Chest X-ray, AP view. Patient: 32 years old, sex M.
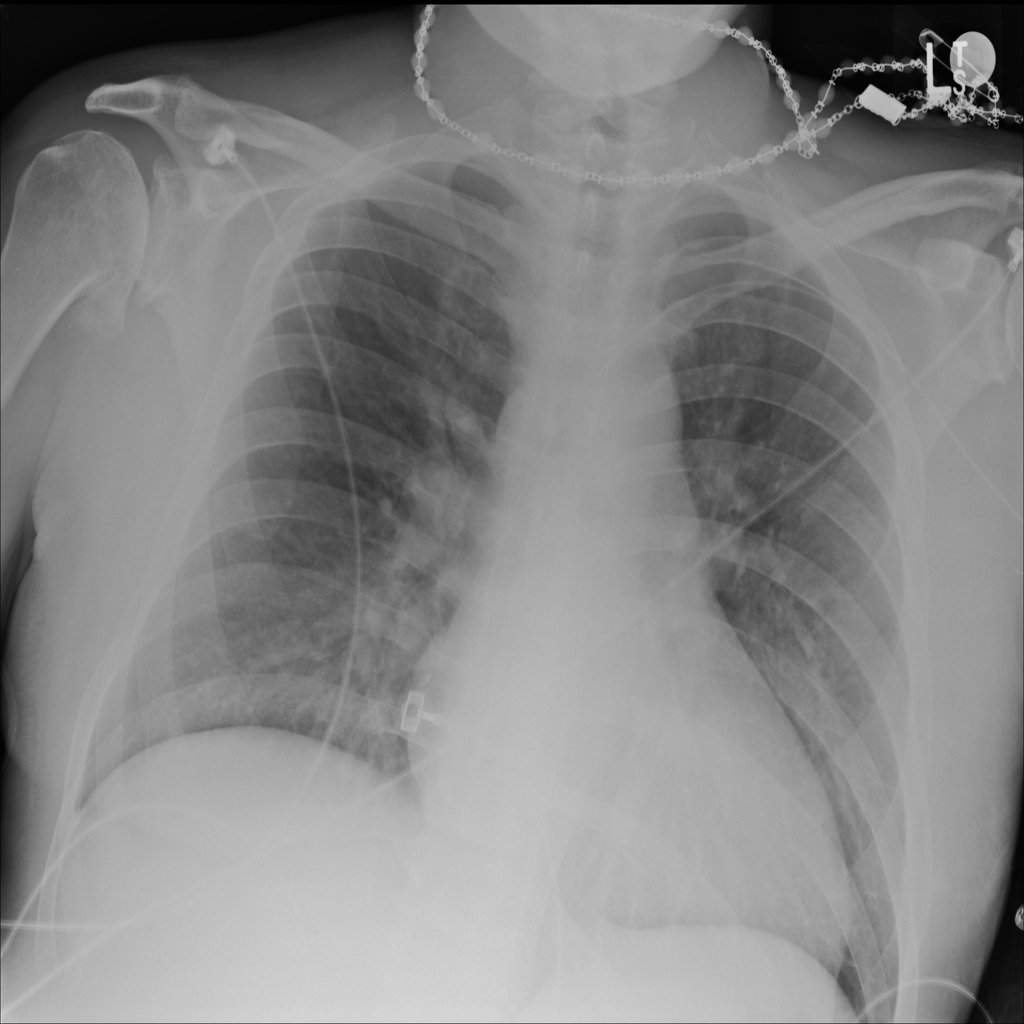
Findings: No Finding